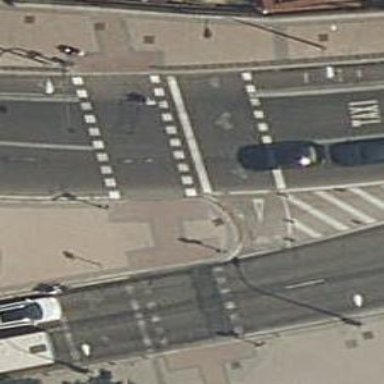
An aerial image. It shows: Road with traffic signals and zebra crossing with traffic signals.